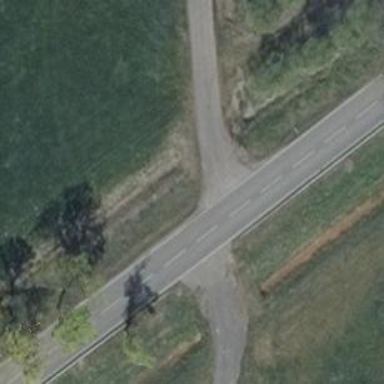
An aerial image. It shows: Primary road with asphalt surface.